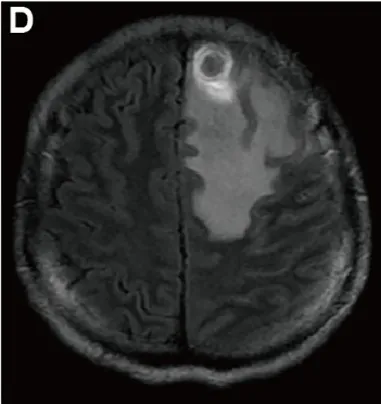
Enhanced T1WI. Axial images demonstrating a suspicious metastatic lesion: a subcortical roundish nodule located in the left frontal lobe, with low signal in T1WI and slightly hyperintense concentric ring pattern and uneven signal in T2WI, with peripheral circumferential ring-like enhancement, surrounded by a large area of edema, no apparent diffusion restriction.
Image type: radiology (mri)